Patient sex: M
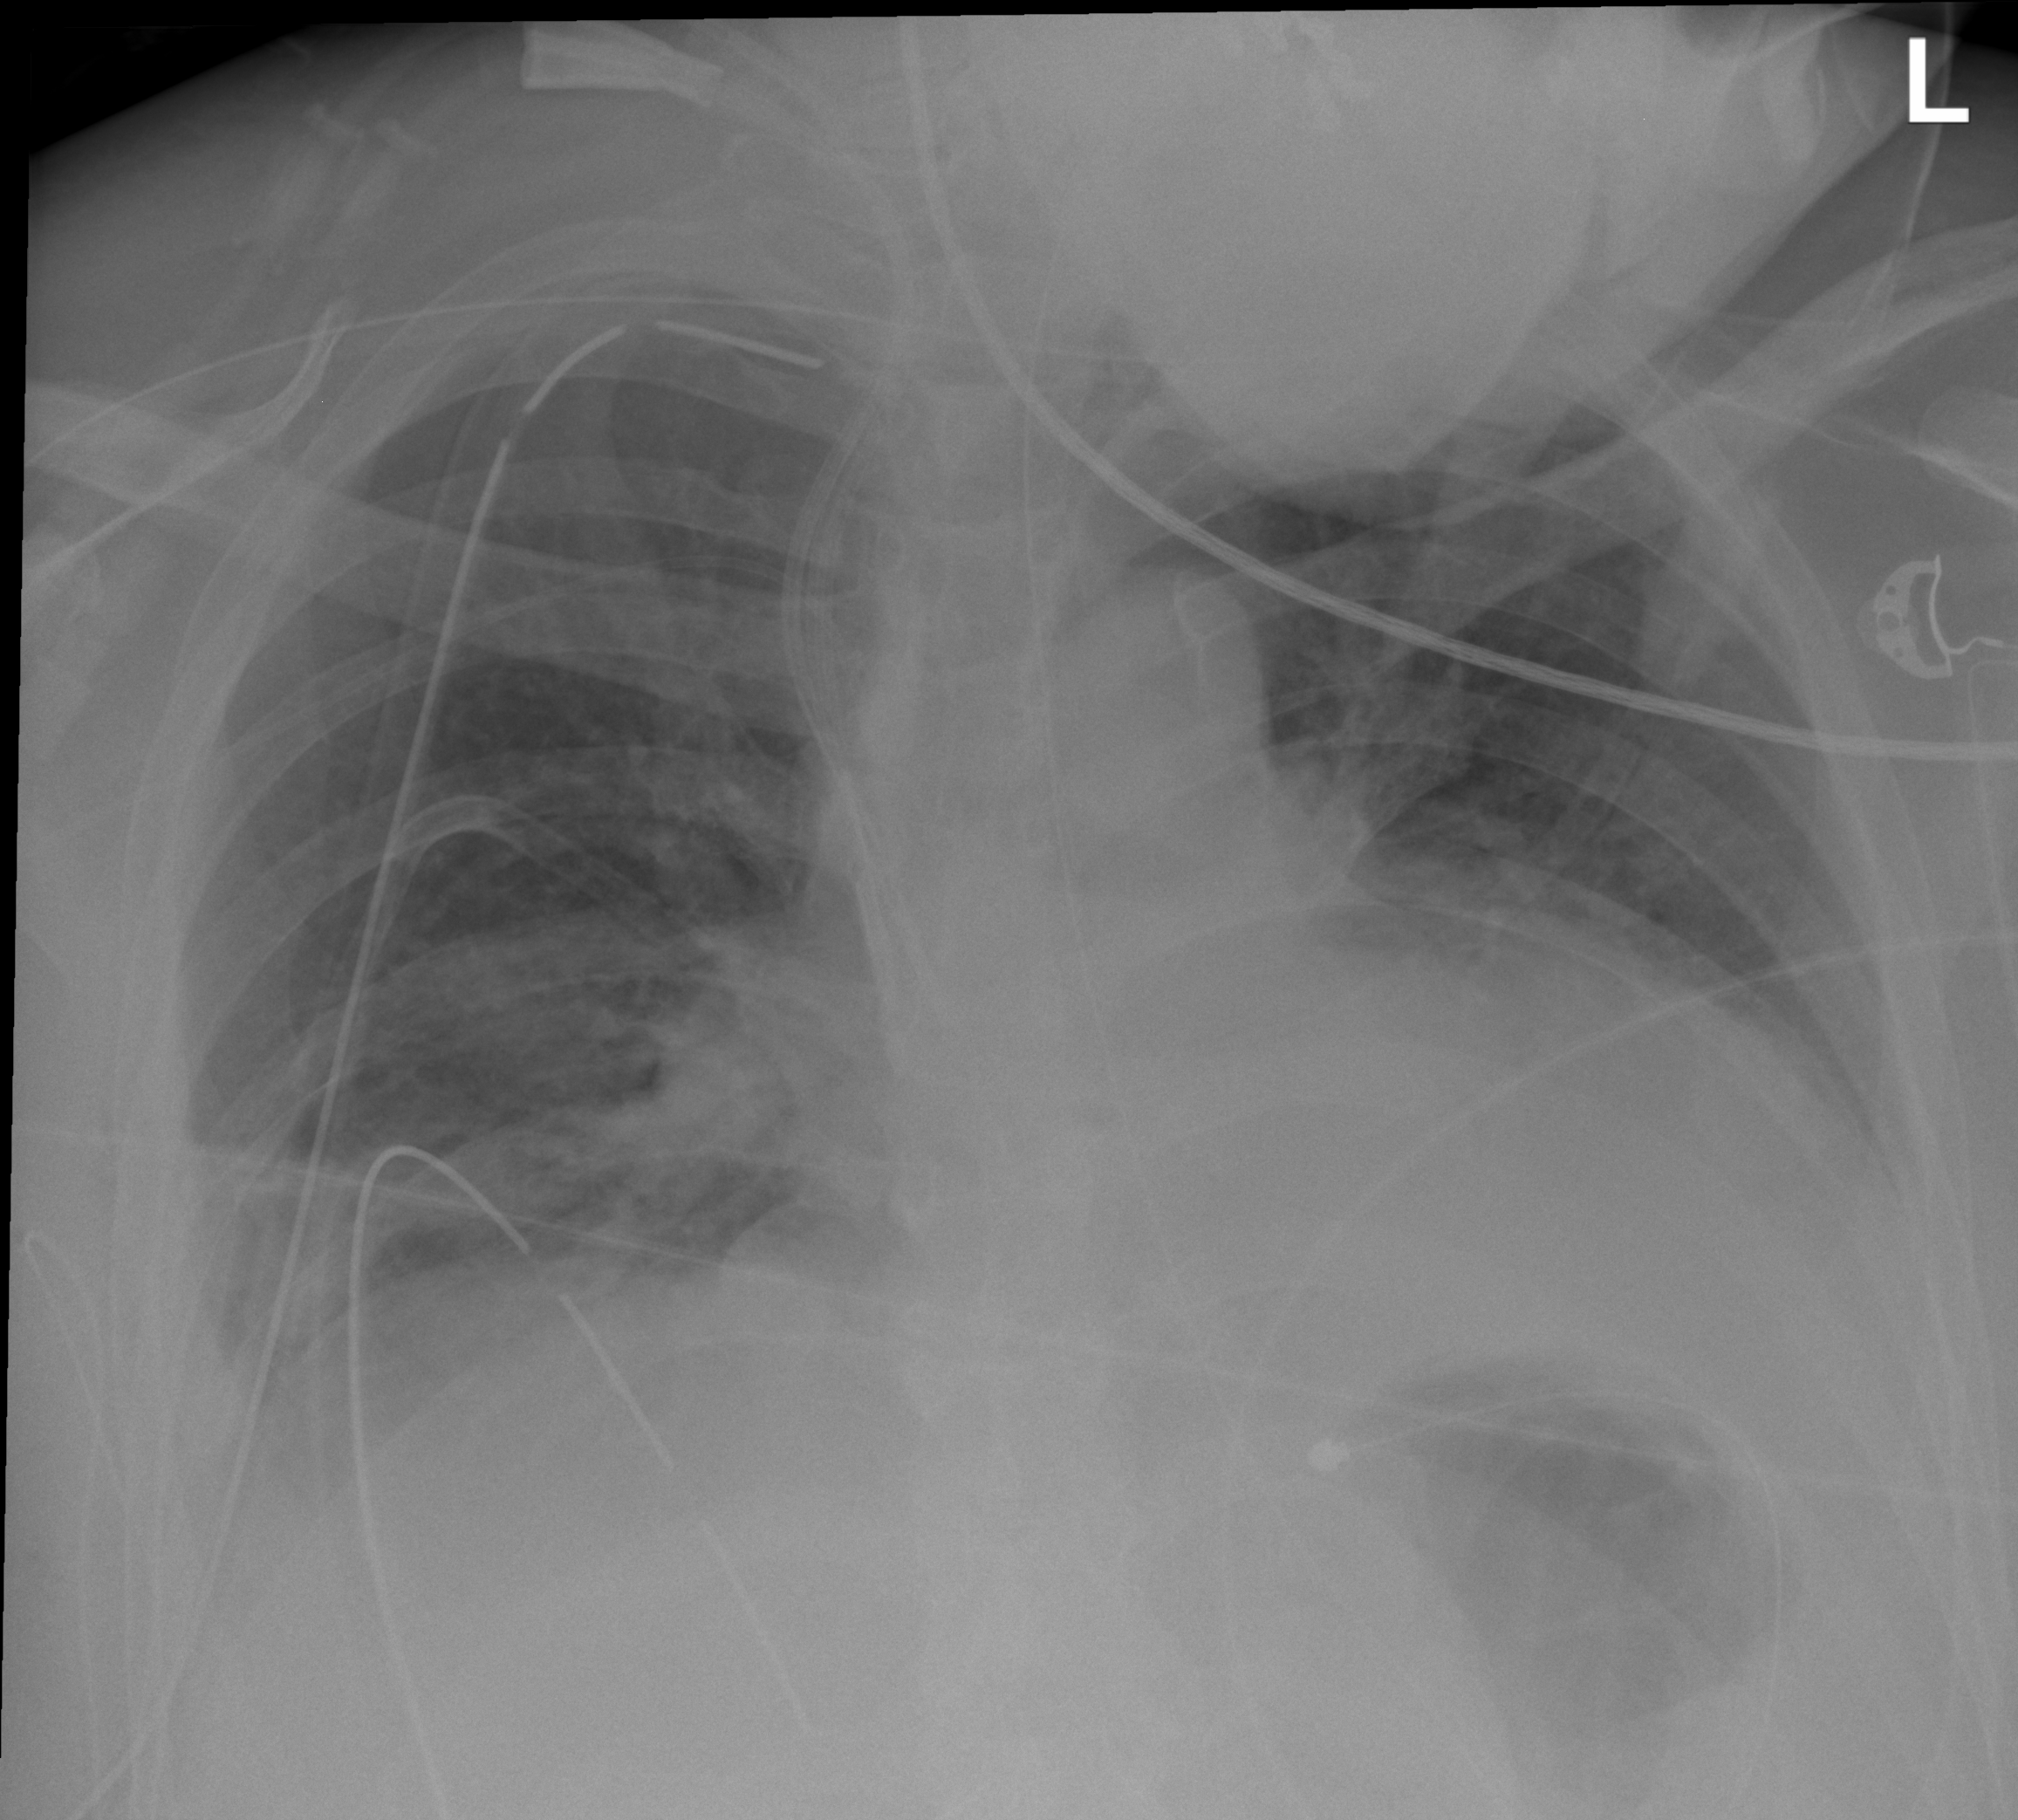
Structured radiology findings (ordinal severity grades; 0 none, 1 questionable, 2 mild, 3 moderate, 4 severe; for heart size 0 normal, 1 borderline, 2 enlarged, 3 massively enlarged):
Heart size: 2
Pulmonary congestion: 2
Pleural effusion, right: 2
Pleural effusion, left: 2
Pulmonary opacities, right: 2
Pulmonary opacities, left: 2
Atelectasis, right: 2
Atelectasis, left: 2